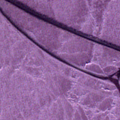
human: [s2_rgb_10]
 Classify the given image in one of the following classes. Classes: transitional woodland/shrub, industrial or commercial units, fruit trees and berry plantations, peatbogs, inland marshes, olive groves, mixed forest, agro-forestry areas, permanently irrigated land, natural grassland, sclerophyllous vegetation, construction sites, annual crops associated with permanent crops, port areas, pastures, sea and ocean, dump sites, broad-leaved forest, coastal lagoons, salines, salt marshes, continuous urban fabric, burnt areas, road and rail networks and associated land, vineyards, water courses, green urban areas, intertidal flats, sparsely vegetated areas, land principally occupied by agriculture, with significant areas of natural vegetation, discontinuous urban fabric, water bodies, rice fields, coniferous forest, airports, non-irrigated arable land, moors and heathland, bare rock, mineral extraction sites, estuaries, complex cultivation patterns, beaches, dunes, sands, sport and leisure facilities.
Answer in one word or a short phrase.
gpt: sea and ocean